Question: There is illustration in Backbone.Js Cookbook, how to set default values with a multiline expression.
'''
var InvoiceItemModel = Backbone.Model.extend({
defaults: {
description: '',
price: 0,
quantity: 1,
date: function() {
var date = new Date();
return date.toISOString();
}
}
});
'''
However, when I'm trying to access date value as:
'''
var invoiceItemModel = new InvoiceItemModel();
console.log(invoiceItemModel.get('date'));
'''
I'm getting this in Google Chrome Console:

What is correct way that value?
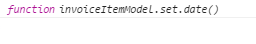
Answer: If what you want is to set the date on Invoice creation you need to evaluate the anonymous function to get the 'date' value:
'''
var InvoiceItemModel = Backbone.Model.extend({
defaults: {
description: '',
price: 0,
quantity: 1,
date: (function() {
var date = new Date();
return date.toISOString();
})()
}
});
'''
See <URL>.
Otherwise what you have in 'date' attribute is a function that you have to call:
'''
var invoiceItemModel = new InvoiceItemModel();
console.log(invoiceItemModel.get('date')());
'''
See <URL>.